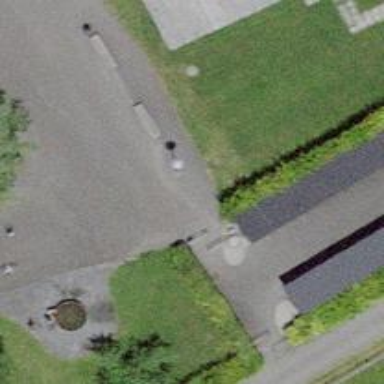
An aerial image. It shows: Double cycle barrier is in place.